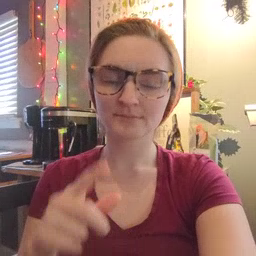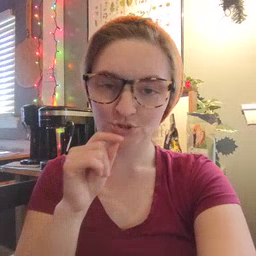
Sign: hen